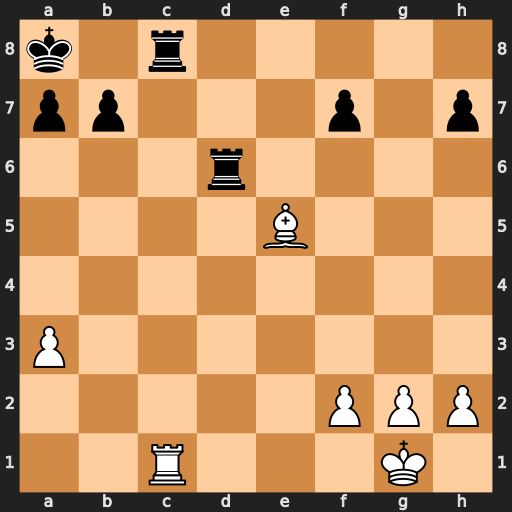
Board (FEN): k1r5/pp3p1p/3r4/4B3/8/P7/5PPP/2R3K1
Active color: w
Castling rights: -
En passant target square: -
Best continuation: Rxc8#